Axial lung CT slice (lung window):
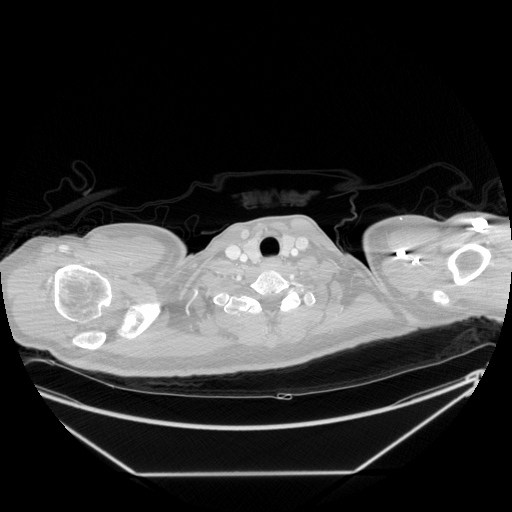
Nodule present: no